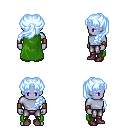
a pixel art fantasy rpg character, male body template, dark elf, purple skin, green cape, metal pants, white cyan princess hairstyle, leather bracers, maroon shoes, four views (front, back, left, right), 2x2 character sprite sheet, small pixel art, hard edges, no anti-aliasing